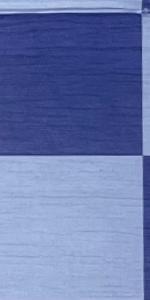
Label: Empty